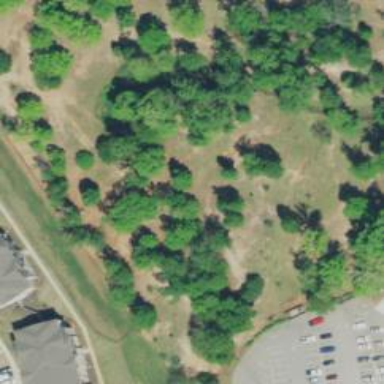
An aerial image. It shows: Disc golf hole.